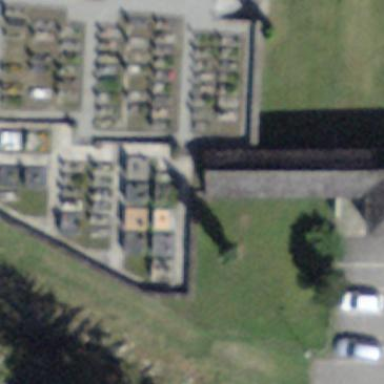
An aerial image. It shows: Building that serves as place of worship.